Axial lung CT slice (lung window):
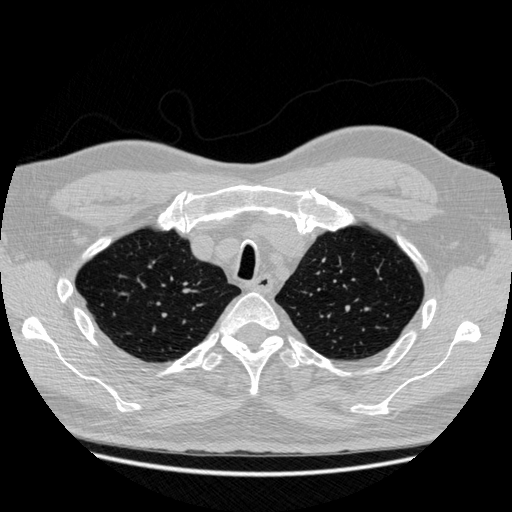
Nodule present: no